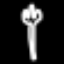
Label: fork